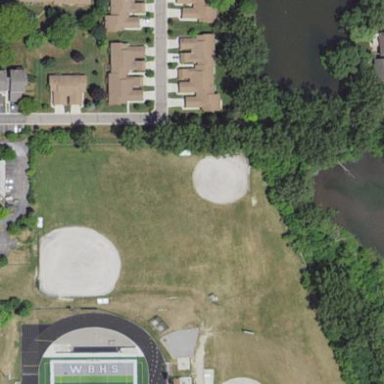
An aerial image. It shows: Baseball pitch for leisure and sports activities.